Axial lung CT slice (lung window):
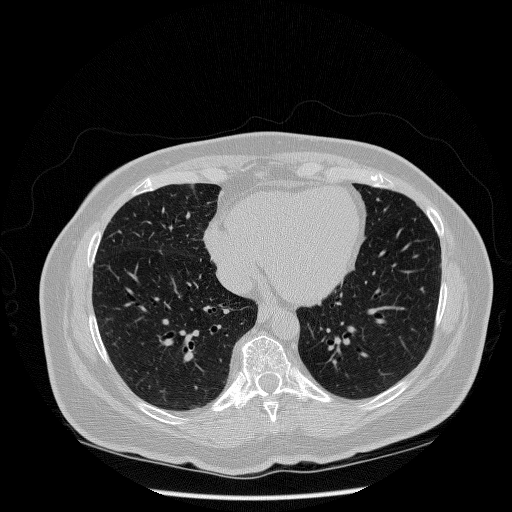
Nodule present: no